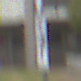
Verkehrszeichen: VerlaufVorfahrtsstrasse3
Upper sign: Vorfahrtsstrasse
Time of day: Midday
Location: Outdoor (Urban)
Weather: Overcast
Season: NotSpecified
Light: Natural